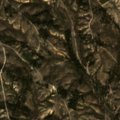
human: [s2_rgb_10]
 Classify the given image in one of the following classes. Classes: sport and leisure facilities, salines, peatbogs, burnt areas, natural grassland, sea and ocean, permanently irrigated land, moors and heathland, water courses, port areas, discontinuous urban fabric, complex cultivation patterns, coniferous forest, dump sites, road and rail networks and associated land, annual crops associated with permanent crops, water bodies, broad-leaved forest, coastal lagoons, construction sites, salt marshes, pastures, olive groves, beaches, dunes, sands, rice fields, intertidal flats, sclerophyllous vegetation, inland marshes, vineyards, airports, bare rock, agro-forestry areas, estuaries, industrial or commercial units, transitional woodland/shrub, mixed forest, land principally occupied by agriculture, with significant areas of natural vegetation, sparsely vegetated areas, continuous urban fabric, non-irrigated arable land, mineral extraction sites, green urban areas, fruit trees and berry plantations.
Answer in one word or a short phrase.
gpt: vineyards, transitional woodland/shrub